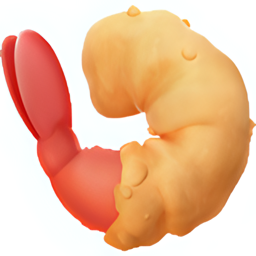
Name: fried shrimp
Emoji: 🍤
Group: Food & Drink
Sub-group: food-asian